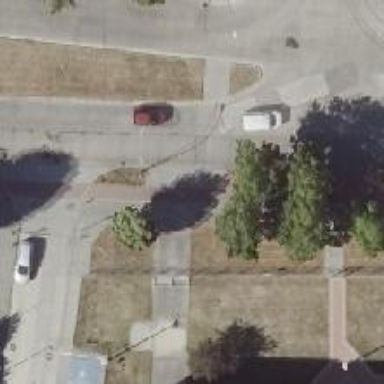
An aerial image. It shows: Uncontrolled footway crossing with pedestrian island.